Interaction volume radius: 5 \u00c5
Interaction volume height: 15 \u00c5
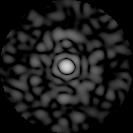
Disorder parameter: 0.8842